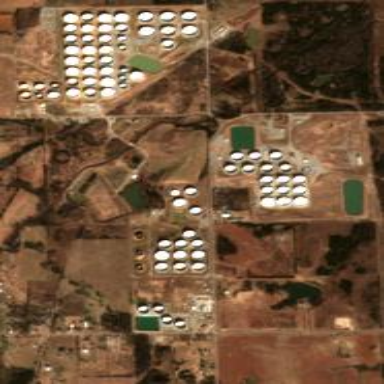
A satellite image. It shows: Industrial area designated as petroleum terminal.